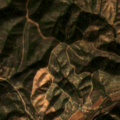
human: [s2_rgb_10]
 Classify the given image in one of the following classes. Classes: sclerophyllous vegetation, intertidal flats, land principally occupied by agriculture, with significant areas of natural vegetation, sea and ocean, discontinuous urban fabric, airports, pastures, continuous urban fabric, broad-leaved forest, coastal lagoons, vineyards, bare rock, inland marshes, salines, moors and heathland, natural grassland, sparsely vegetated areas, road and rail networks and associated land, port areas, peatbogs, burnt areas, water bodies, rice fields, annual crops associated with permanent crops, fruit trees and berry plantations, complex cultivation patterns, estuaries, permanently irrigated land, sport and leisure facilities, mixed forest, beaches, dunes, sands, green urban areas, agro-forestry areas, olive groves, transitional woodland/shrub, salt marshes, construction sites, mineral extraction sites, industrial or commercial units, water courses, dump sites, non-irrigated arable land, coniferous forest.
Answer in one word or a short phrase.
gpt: complex cultivation patterns, land principally occupied by agriculture, with significant areas of natural vegetation, sclerophyllous vegetation, transitional woodland/shrub